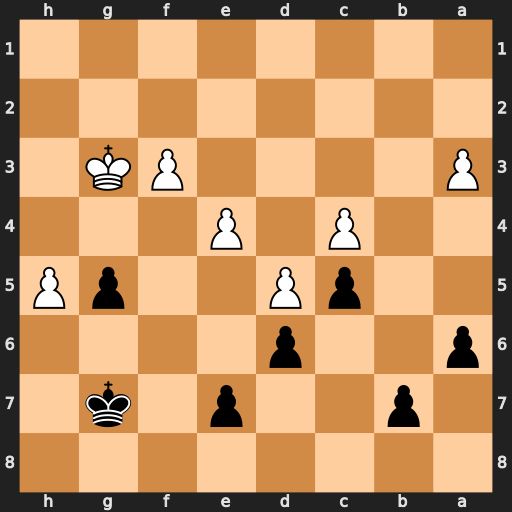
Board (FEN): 8/1p2p1k1/p2p4/2pP2pP/2P1P3/P4PK1/8/8
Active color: b
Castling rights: -
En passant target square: -
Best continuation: b5 cxb5 axb5